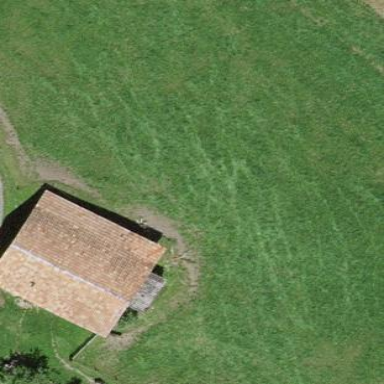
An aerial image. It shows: Barn.